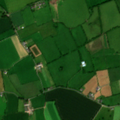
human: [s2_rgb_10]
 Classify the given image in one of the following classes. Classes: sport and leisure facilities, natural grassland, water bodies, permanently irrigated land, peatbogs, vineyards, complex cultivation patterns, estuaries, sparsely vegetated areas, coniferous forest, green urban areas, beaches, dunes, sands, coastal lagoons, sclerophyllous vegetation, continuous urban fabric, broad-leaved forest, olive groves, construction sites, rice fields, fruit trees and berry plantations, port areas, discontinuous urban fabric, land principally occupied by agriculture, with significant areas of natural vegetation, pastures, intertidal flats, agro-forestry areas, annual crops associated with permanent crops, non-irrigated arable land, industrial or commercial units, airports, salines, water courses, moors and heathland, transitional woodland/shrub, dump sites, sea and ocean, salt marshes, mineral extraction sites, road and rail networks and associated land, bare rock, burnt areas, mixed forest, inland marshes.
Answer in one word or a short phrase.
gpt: non-irrigated arable land, pastures